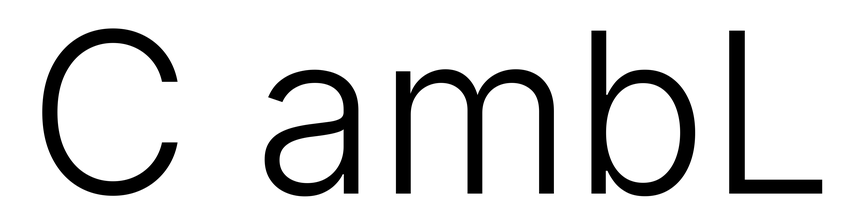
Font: Inter_Light